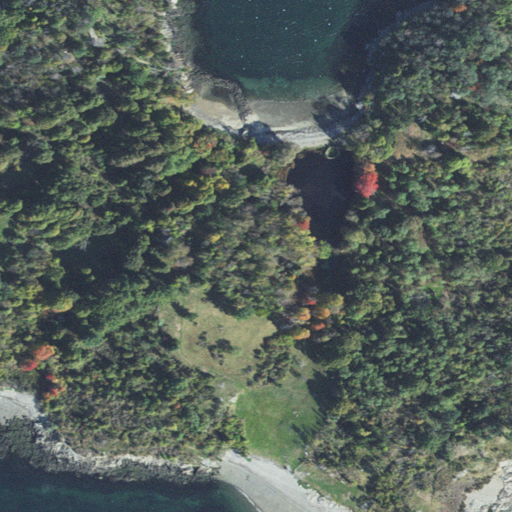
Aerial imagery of island in Massachusetts named Great Misery Island containing deciduous forest, grassland, herbaceous wetlands, woody wetlands, open water, shrub, barren land, low intensity development, mixed forest, and evergreen forest